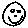
Label: smiley face